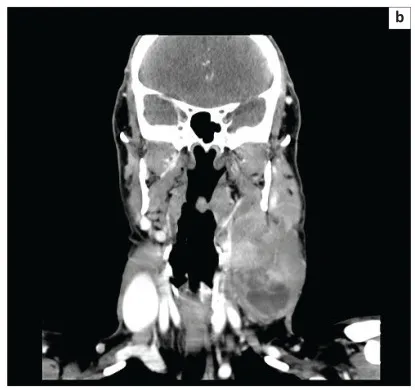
(b) Coronal contrasted CT scan demonstrates the cranio-caudal extent of the nodal-mass conglomerate in the left side of the neck. The cranial aspect is solid and enhancing, and the caudal portion is cystic and multiseptated.
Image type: radiology (ct)